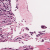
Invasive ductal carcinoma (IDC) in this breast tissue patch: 1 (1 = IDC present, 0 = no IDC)